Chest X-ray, PA view. Patient: 48 years old, sex M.
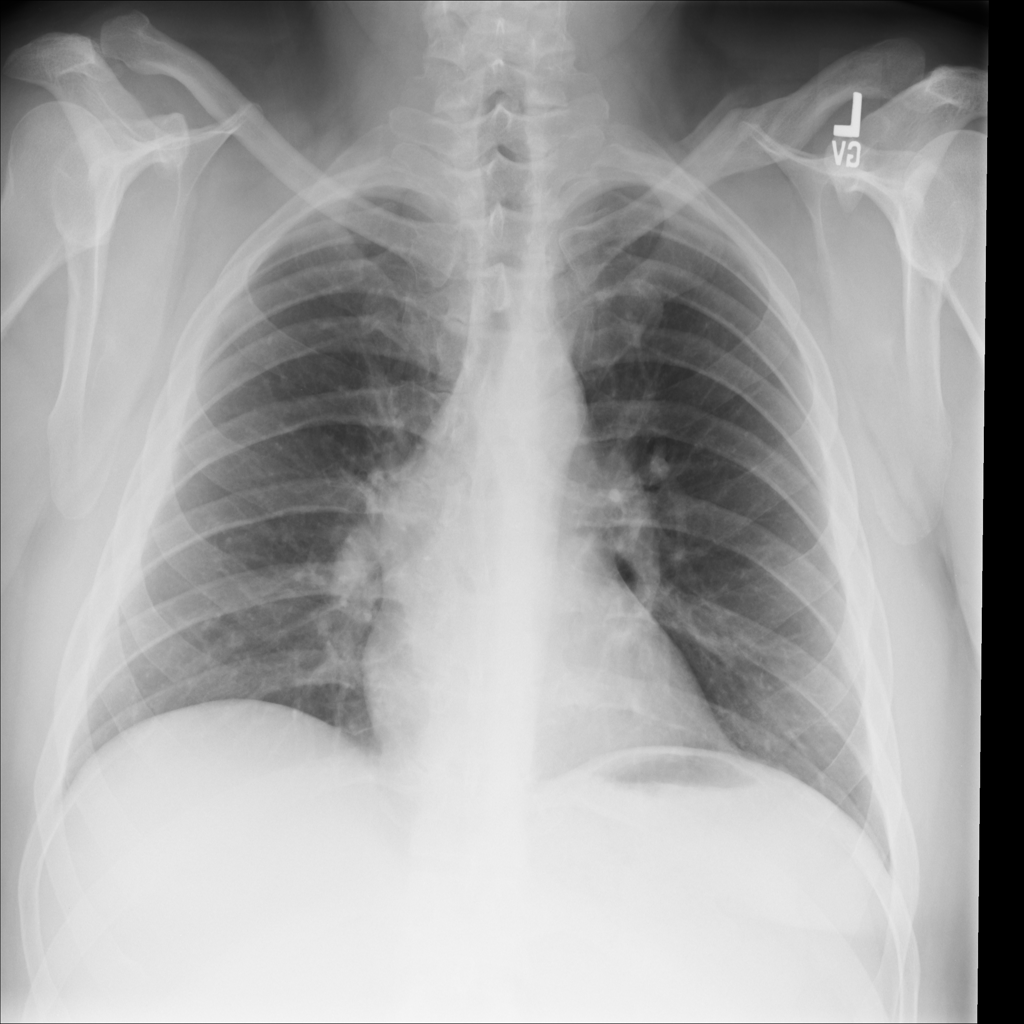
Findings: No Finding